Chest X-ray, AP view. Patient: 61 years old, sex F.
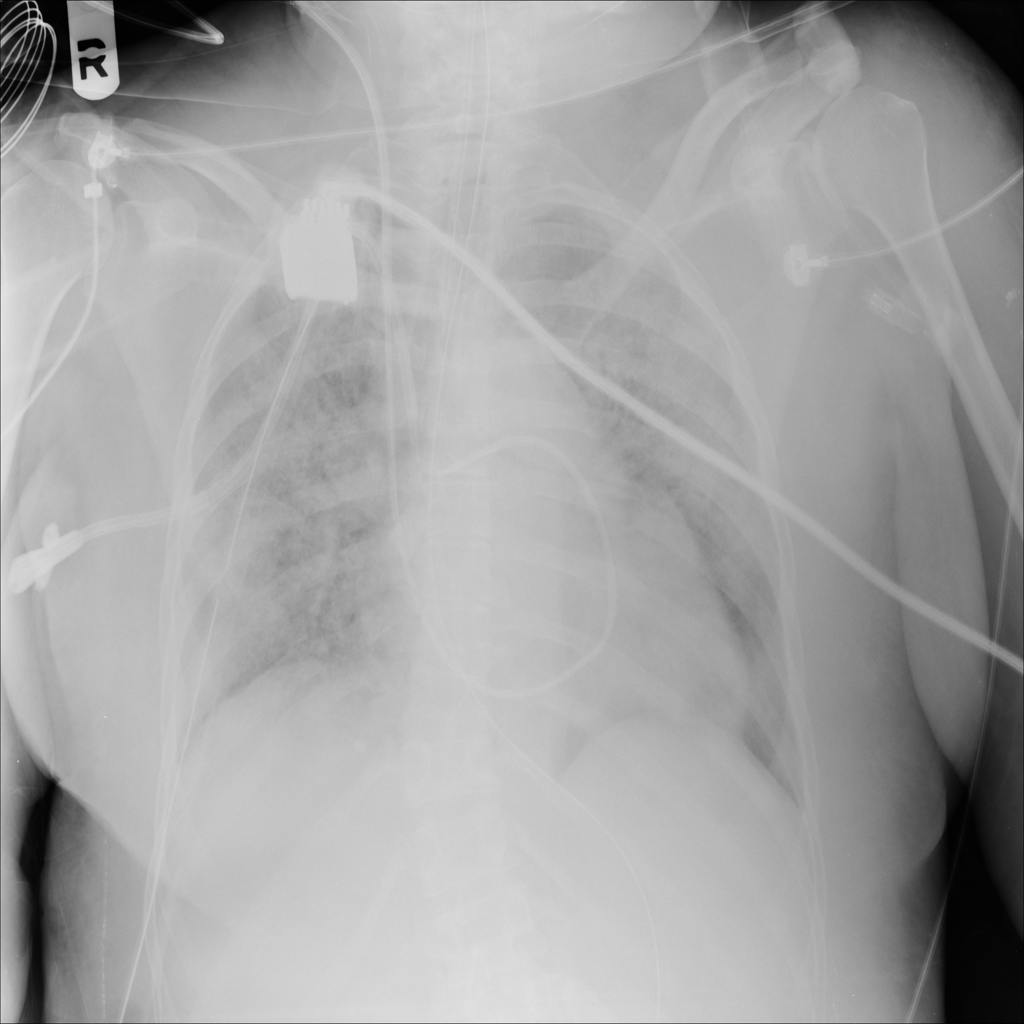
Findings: Consolidation